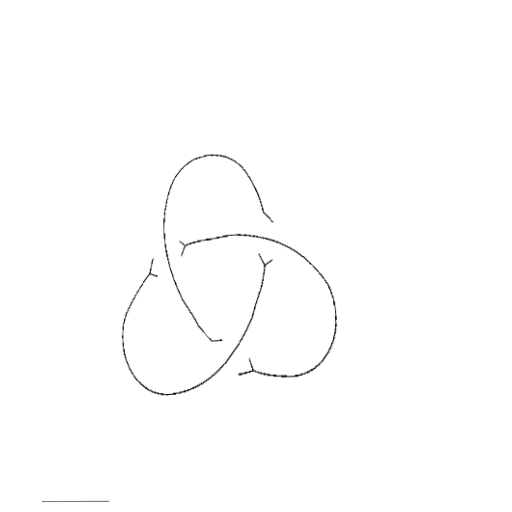
Crossing number: 3